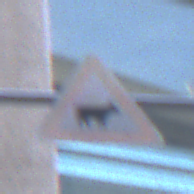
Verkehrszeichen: ViehtriebLinks
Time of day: MorningAfternoon
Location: Outdoor (Urban)
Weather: PartlyCloudy
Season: NotSpecified
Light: Natural